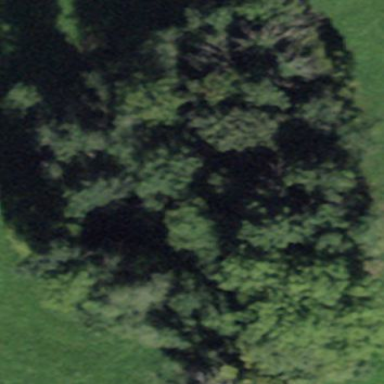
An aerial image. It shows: Forest area.